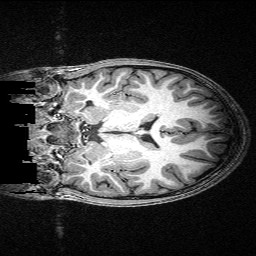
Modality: T1w
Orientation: coronal
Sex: female
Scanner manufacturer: siemens
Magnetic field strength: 3 T
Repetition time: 2.3 s
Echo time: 0.00336 s